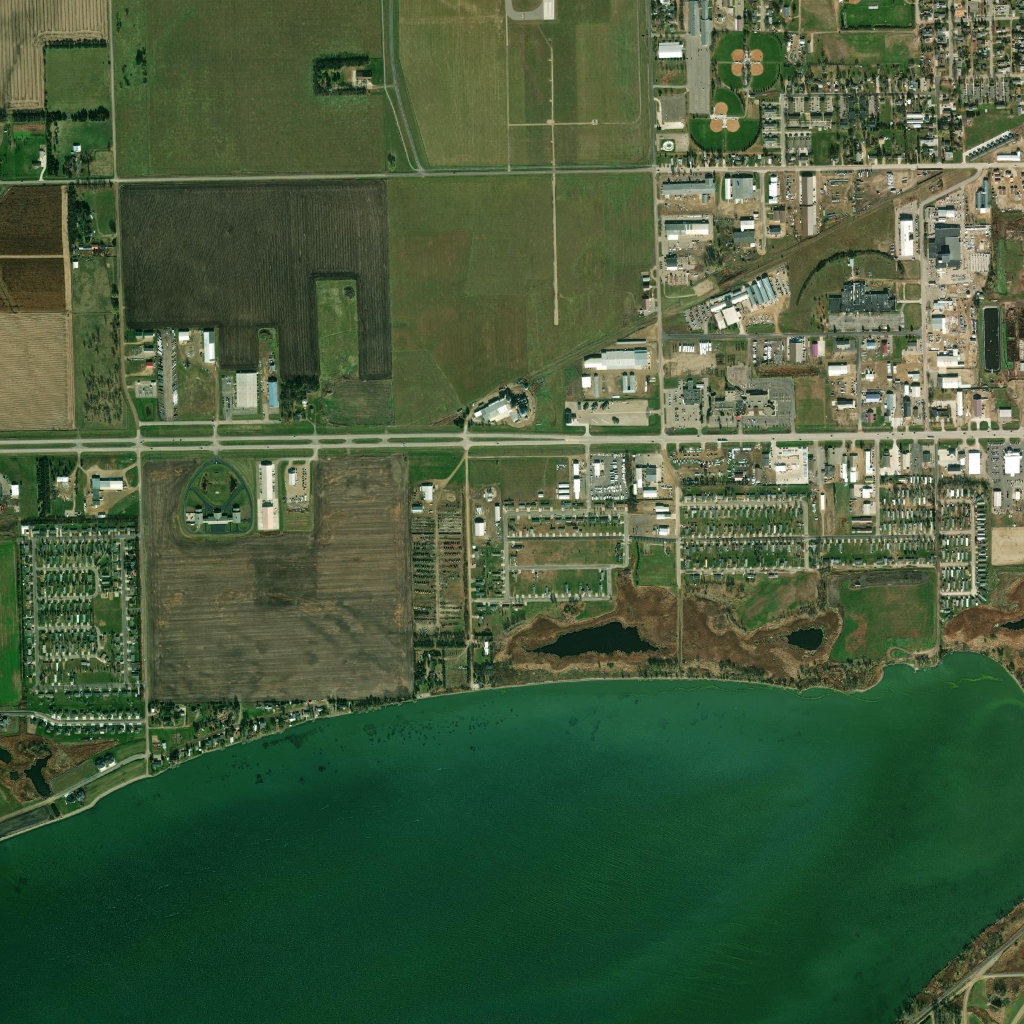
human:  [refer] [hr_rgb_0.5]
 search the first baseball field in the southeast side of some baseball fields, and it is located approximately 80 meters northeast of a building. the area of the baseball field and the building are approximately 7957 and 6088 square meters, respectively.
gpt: <box>[[70, 11, 74, 14, 0]]</box>

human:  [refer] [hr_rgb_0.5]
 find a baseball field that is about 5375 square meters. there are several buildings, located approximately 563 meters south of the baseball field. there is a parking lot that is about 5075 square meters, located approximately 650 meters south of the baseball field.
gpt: <box>[[73, 6, 75, 8, 0]]</box>

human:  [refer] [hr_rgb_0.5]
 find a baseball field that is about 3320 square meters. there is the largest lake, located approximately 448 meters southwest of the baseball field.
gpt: <box>[[9, 59, 11, 61, 0]]</box>